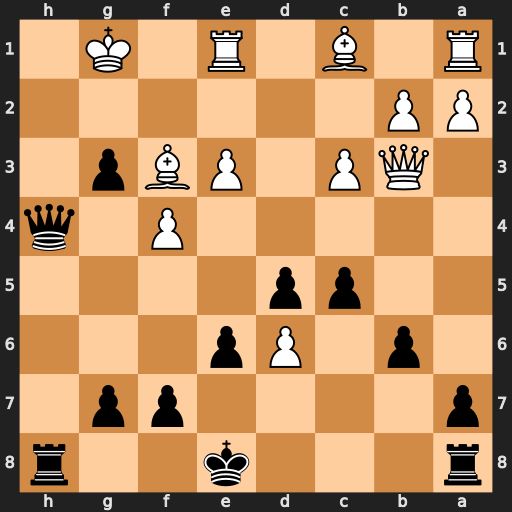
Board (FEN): r3k2r/p4pp1/1p1Pp3/2pp4/5P1q/1QP1PBp1/PP6/R1B1R1K1
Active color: b
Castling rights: kq
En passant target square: -
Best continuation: Qh2+ Kf1 Qf2#